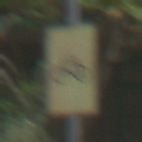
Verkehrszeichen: RadverkehrOhnePfeilsymbol
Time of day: MorningAfternoon
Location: Outdoor (Urban)
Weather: Overcast
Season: NotSpecified
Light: Natural